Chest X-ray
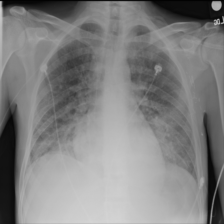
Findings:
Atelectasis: negative
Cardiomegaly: negative
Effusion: negative
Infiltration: negative
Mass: negative
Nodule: negative
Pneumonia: negative
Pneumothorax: negative
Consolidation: negative
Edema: negative
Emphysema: negative
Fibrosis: negative
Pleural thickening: negative
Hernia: negative